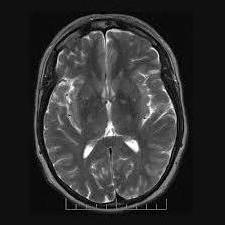
Label: notumor